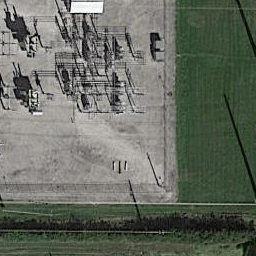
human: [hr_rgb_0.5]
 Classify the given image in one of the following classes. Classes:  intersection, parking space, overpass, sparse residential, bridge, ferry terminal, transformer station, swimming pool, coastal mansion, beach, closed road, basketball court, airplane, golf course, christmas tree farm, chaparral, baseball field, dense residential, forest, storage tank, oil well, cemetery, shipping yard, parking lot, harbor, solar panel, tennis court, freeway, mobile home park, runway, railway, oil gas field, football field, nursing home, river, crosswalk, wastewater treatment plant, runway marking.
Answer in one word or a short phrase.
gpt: transformer station